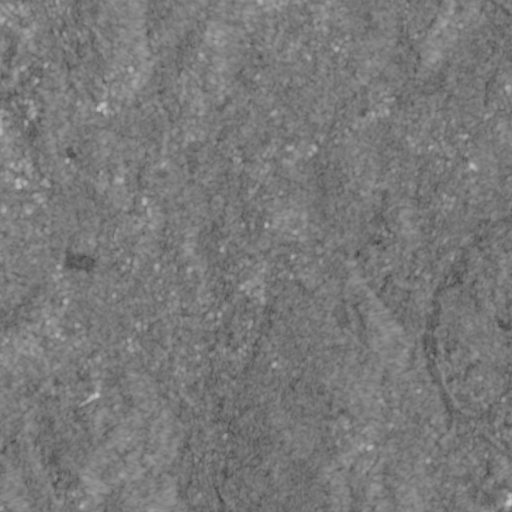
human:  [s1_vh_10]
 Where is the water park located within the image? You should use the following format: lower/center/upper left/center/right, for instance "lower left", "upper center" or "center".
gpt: The water park is located in the upper left of the image.
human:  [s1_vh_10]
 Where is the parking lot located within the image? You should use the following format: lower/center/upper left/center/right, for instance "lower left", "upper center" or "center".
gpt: There is no parking lot in the image.

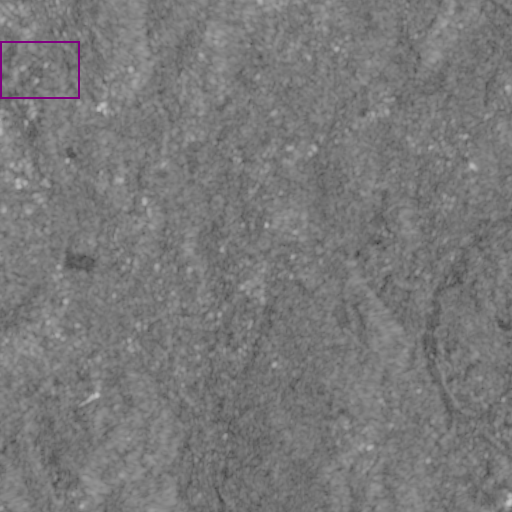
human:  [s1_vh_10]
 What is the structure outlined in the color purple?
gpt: The structure outlined in purple is a park.
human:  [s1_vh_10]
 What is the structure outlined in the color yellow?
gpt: There is no yellow outline.